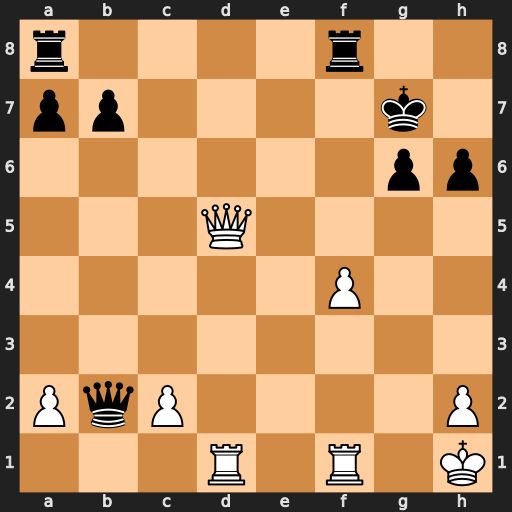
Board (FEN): r4r2/pp4k1/6pp/3Q4/5P2/8/PqP4P/3R1R1K
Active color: w
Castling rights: -
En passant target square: -
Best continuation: Rb1 Rad8 Qxd8 Rxd8 Rxb2